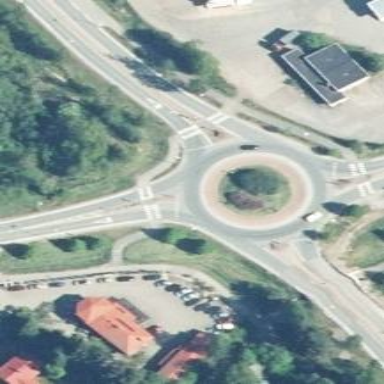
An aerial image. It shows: Secondary road with asphalt surface leading to roundabout.